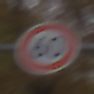
Verkehrszeichen: Geschwindigkeit60
Umgebung: Outdoor, Nature
Tageszeit: MorningAfternoon
Wetter: Overcast
Licht: Natural
Jahreszeit: Autumn
Kontrast: LowContrast